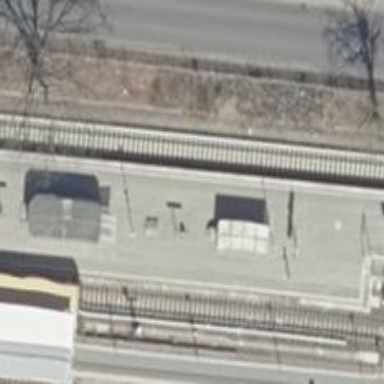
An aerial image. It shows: Light rail stop with public transport stop position along the railway.